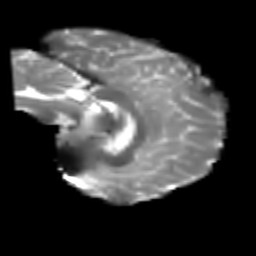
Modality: T2w
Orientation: sagittal
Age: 23
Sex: male
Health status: healthy